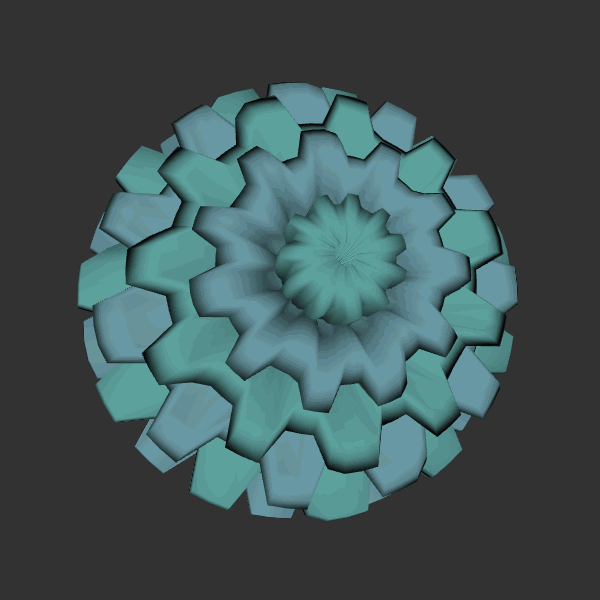
Background: dark